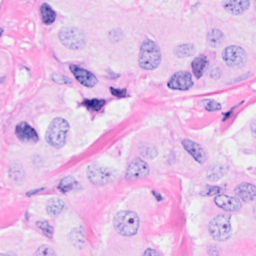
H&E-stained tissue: Breast